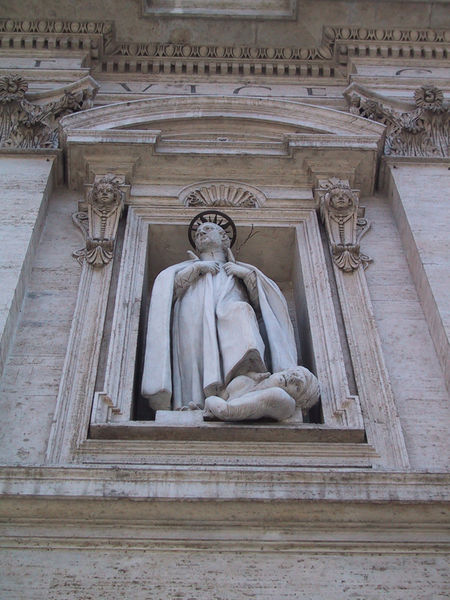
Titel: Fassade von Il Gesù in Rom
Künstler: Giacomo della Porta
Standort: Rom, Il Gesù (EU - I - Latium)
Schlagwörter: fuß, kopf, mann, umhang, weiß, braun, fenster, hell, köpfe, marmor, männer, blick, wand, arme, falten, rahmen, stehen, stein, hände, kirche, figur, gewand, mantel, stehend, skulptur, statue, relief, schrift, bogen, giebel, inschrift, ornamente, faltenwurf, plastik, foto, nische, sieg, rom, heiligenschein, jesus, heiliger, muschel, maria, sieger, tritt, standbild, heilger, kirchenfassade, satue, unterdrückung, digital, wandvertiefung, vice, fuss auf mensch, getretener, вфв